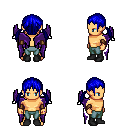
a pixel art fantasy rpg character, male body template, human, tanned skin, purple wings, teal pants, blue twin-tailed hairstyle, cloth bracers, black shoes, four views (front, back, left, right), 2x2 character sprite sheet, small pixel art, hard edges, no anti-aliasing